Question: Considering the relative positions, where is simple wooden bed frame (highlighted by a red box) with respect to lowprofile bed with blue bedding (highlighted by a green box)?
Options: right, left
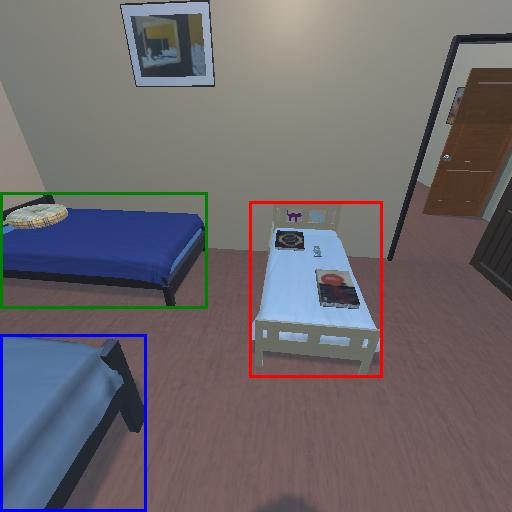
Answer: right